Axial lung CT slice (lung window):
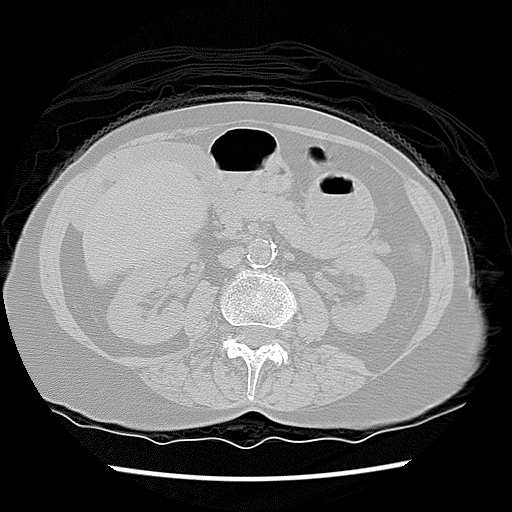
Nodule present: no